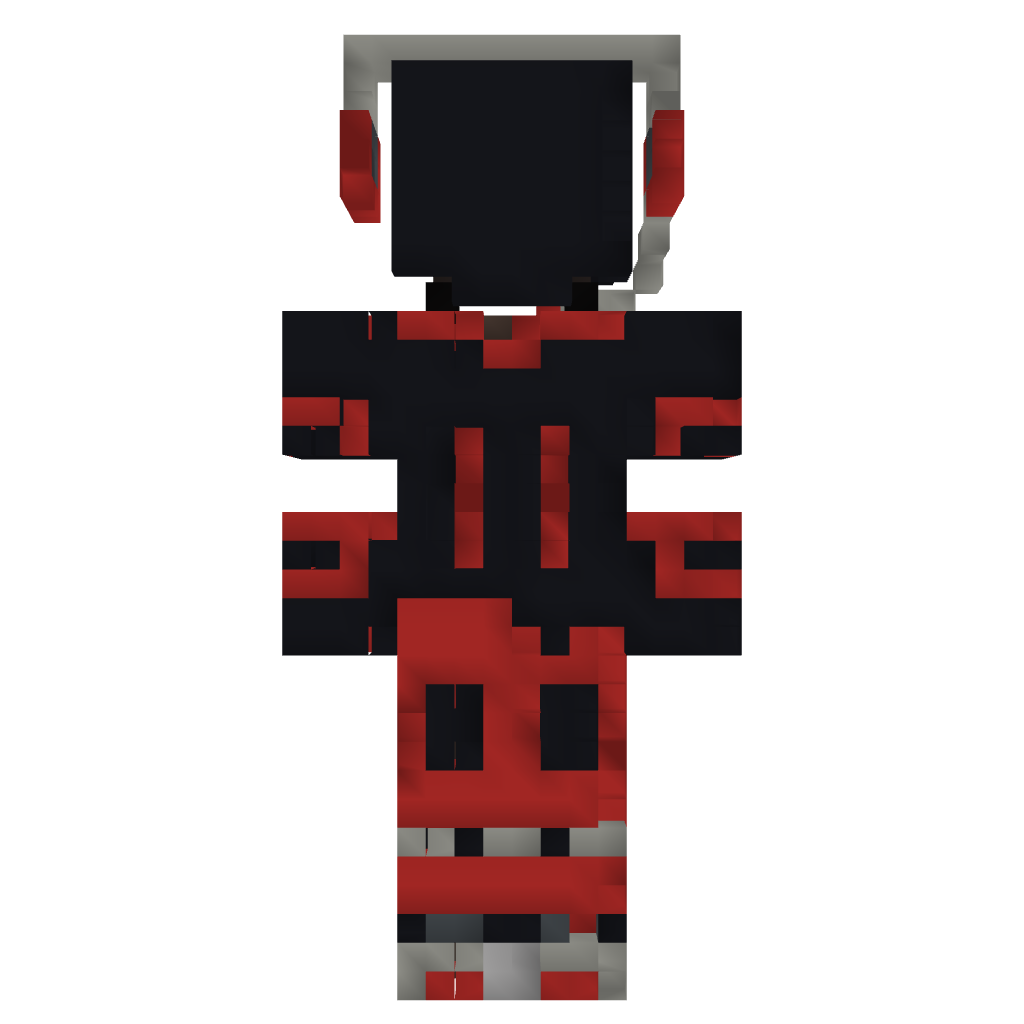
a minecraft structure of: My Skin Pixle Art